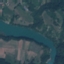
Land use / land cover class: River